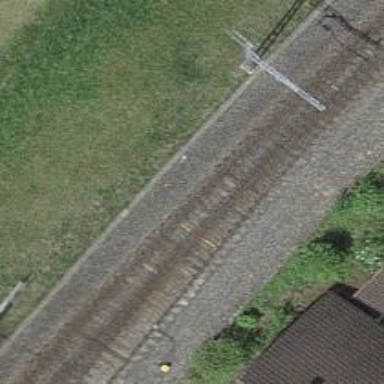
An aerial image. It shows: Single railway track with electrified contact line.